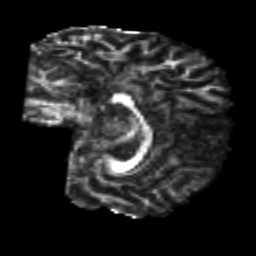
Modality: FA
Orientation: sagittal
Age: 21
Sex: male
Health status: healthy
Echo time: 0.074 s